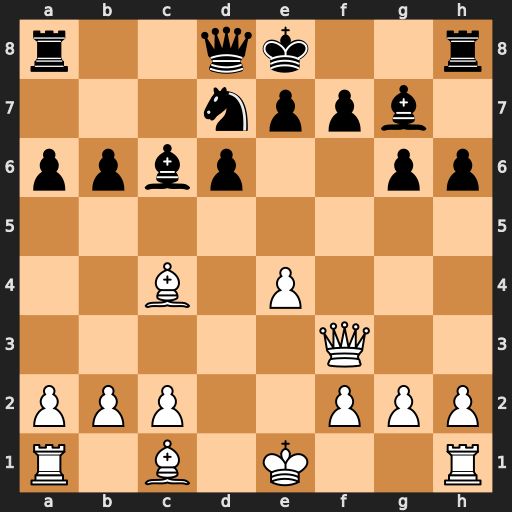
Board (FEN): r2qk2r/3nppb1/ppbp2pp/8/2B1P3/5Q2/PPP2PPP/R1B1K2R
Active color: w
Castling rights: KQkq
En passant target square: -
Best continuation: Qxf7#